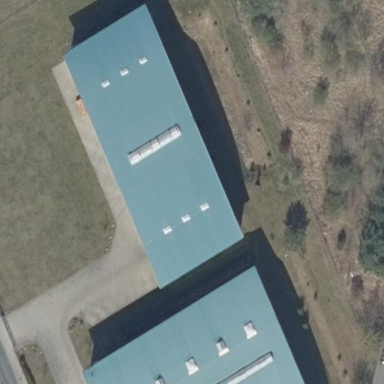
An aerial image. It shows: Building with flat roof.